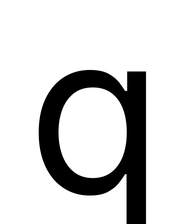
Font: Inter_Regular